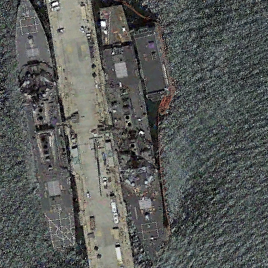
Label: destroyer